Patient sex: F
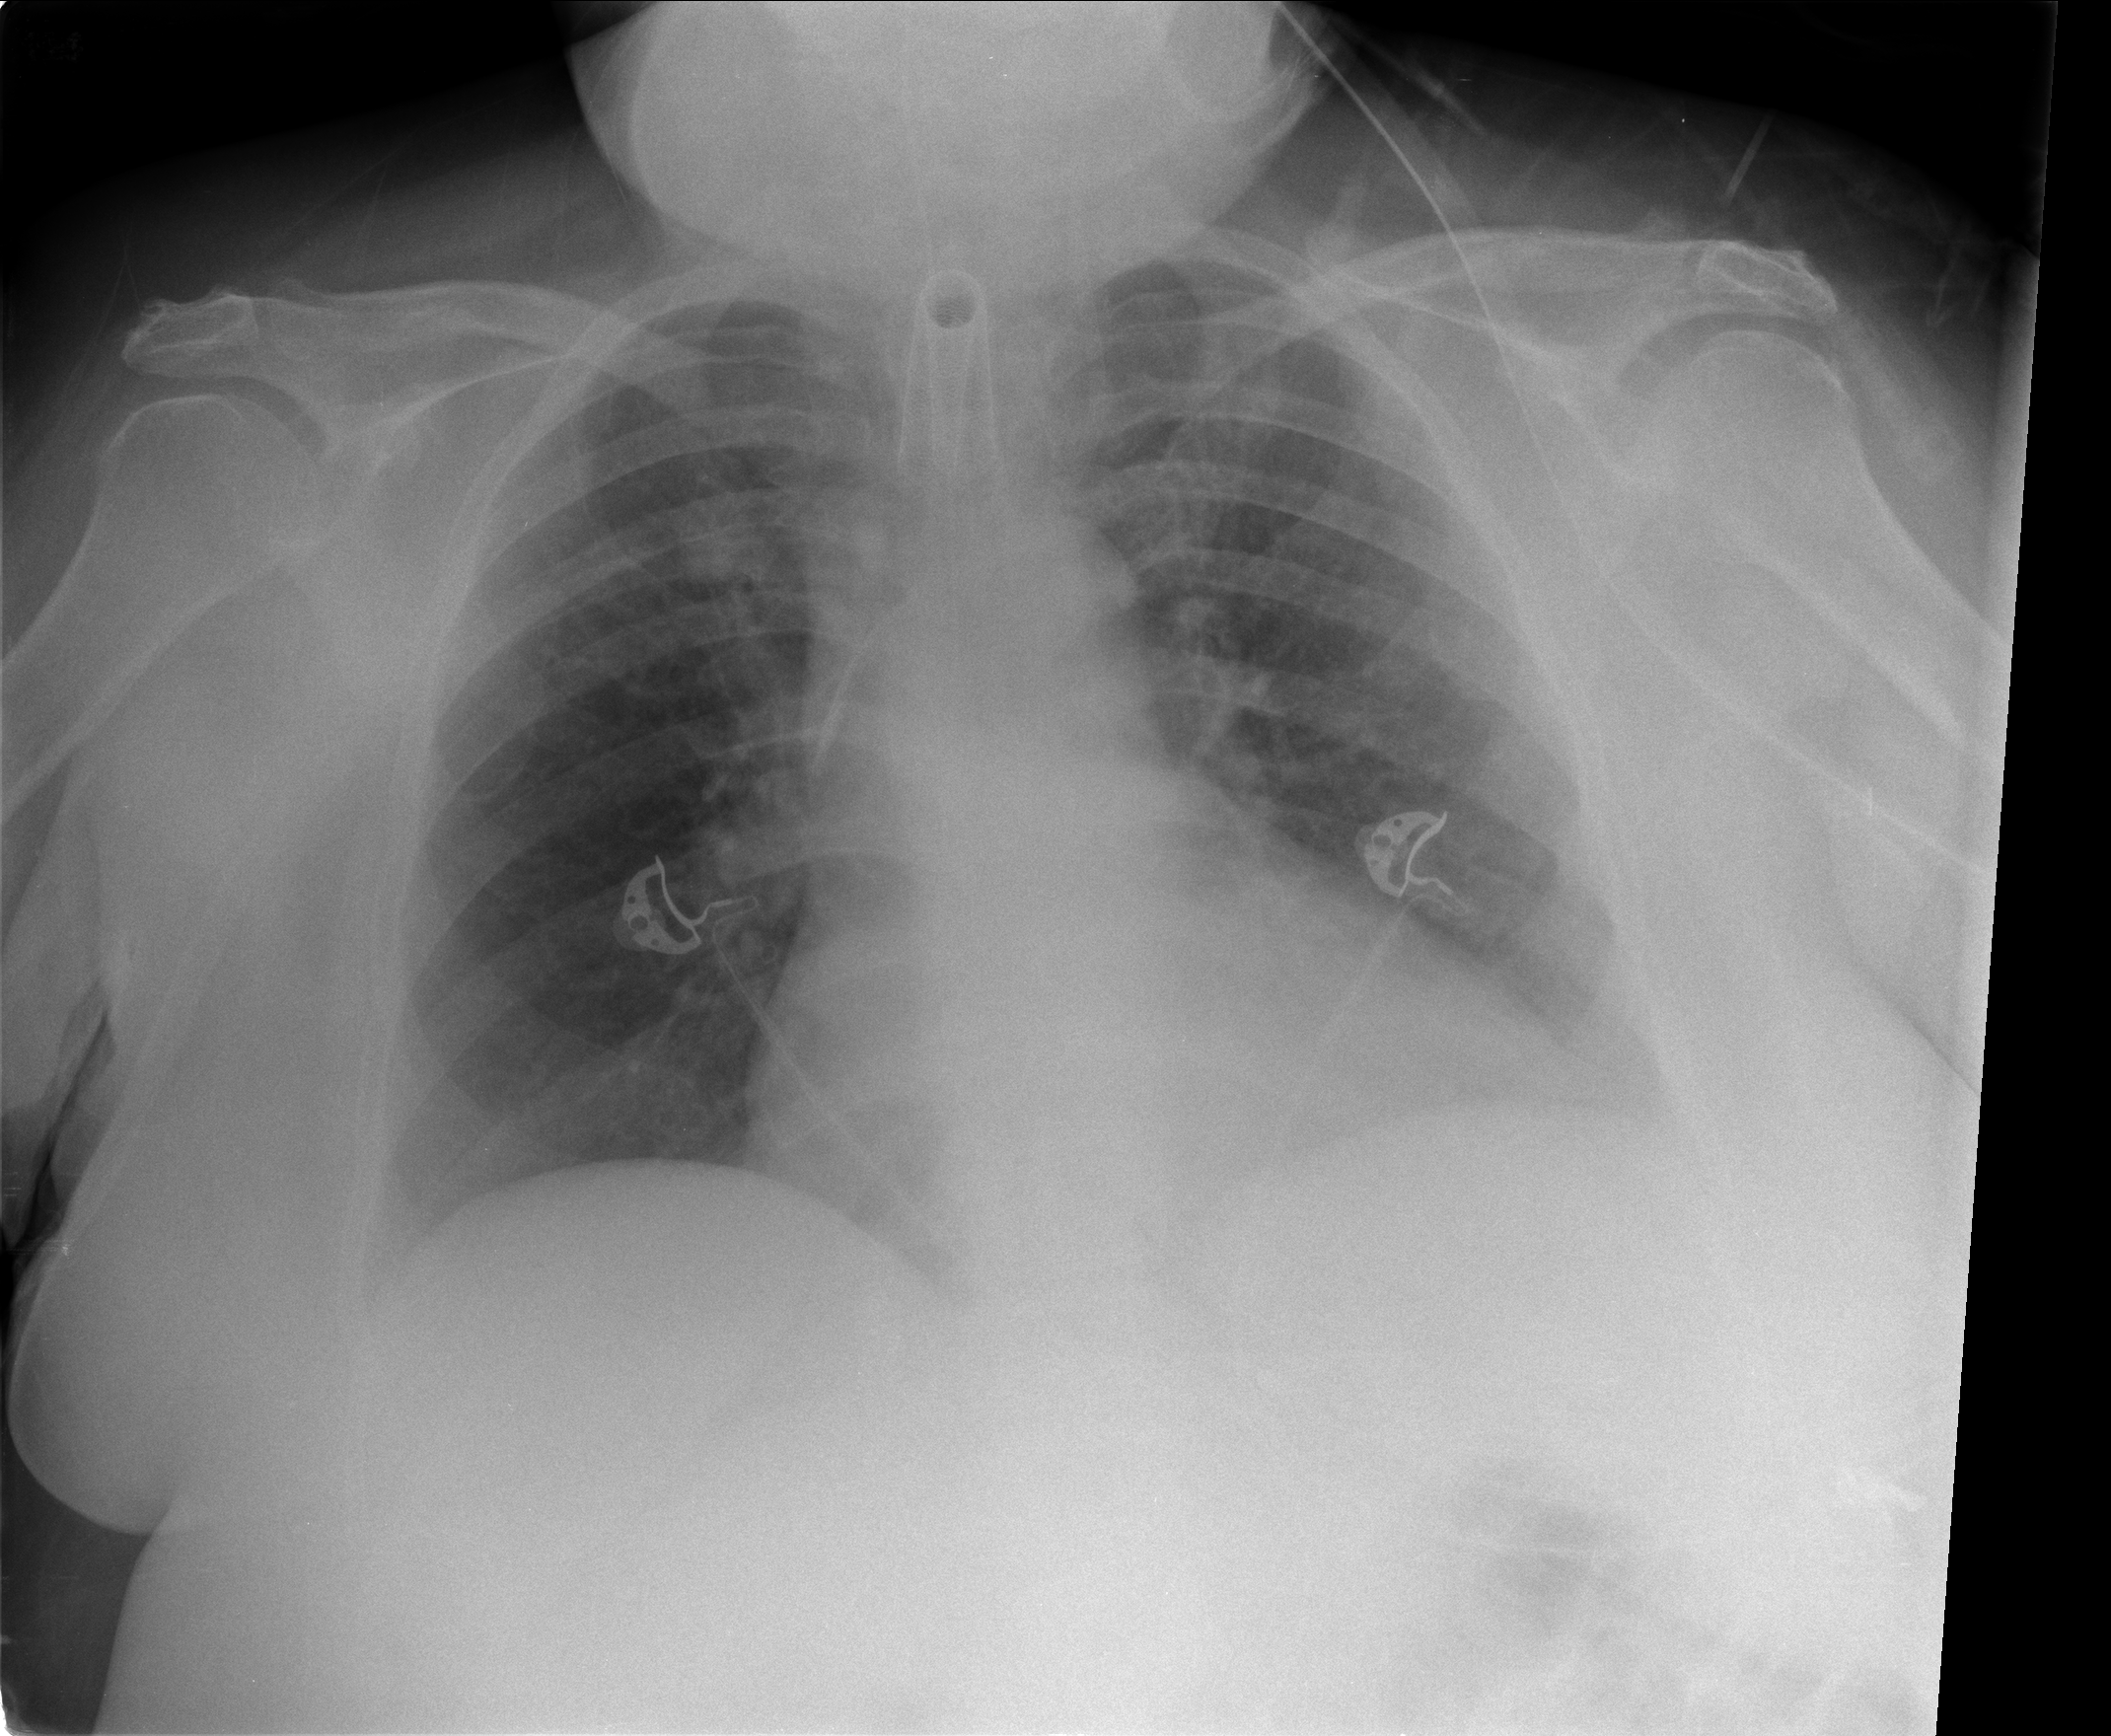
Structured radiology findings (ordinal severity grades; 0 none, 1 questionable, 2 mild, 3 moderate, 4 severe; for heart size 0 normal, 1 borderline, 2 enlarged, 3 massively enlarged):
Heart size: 1
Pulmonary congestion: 2
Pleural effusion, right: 1
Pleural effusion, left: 2
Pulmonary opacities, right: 2
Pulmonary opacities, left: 0
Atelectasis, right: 0
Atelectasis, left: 2